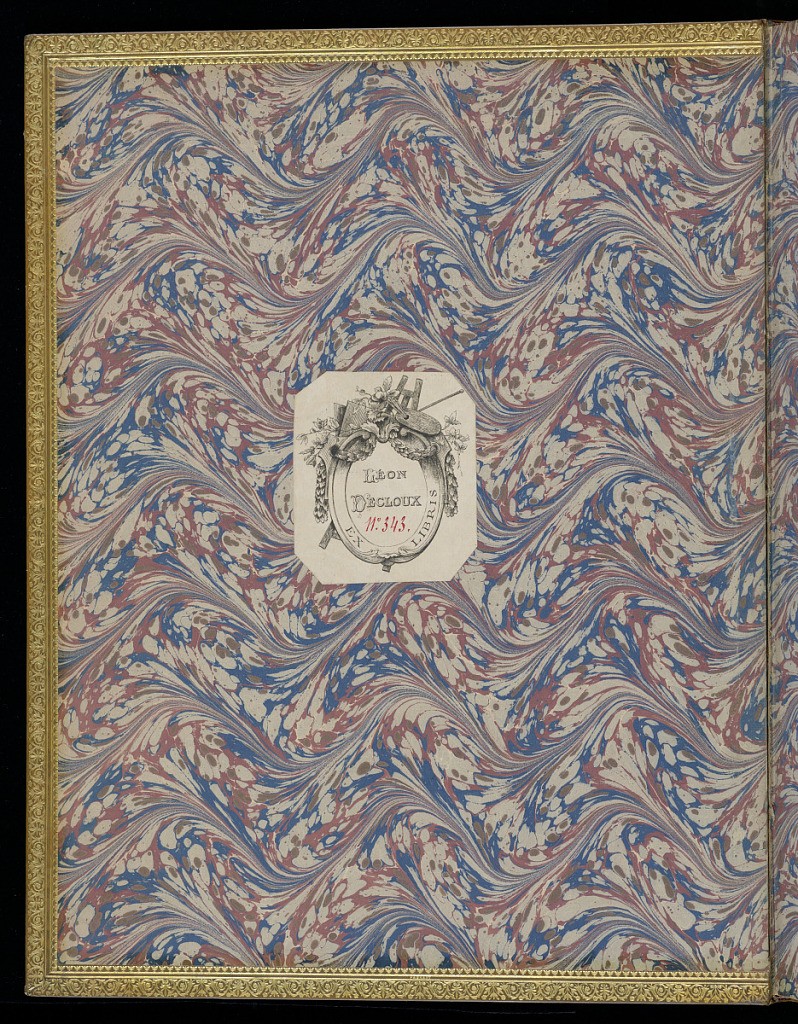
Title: Album of Designs for Garden Vases from Versailles, Trianon and Marly
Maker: Marie Michelle Blondel, French, active mid 18th century
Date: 1744-56
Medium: Etching on laid paper, leather and gold tooling
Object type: Album
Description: Album containing 26 ornament prints. Title page and 25 prints depicting individual lead and marble vases from the gardens at Versailles, Trianon and Marly, signed by the print maker Marie Michelle Blondel. Bound in an 18th-century mottled calf binding with gold tooling and marbled endpapers.